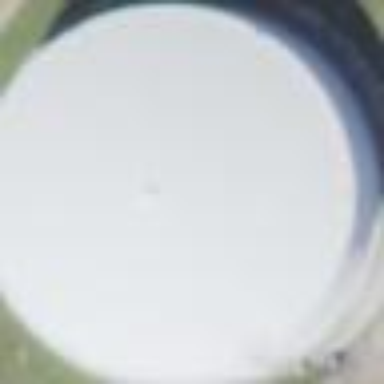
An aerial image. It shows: Storage tank building.